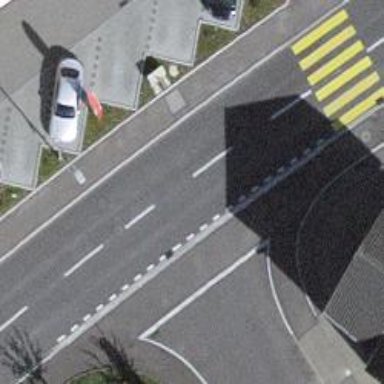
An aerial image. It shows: Public transport stop position.